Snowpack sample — Buffalo Mountain, Silverthorne, Colorado, USA (1/25/25, 10:11 AM MST)
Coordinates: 39.6222, -106.1139
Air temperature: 22 °F
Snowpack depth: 110 cm
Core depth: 30 cm
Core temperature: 42.8 °F
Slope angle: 12°, slope face: 102°
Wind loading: high
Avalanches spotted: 0
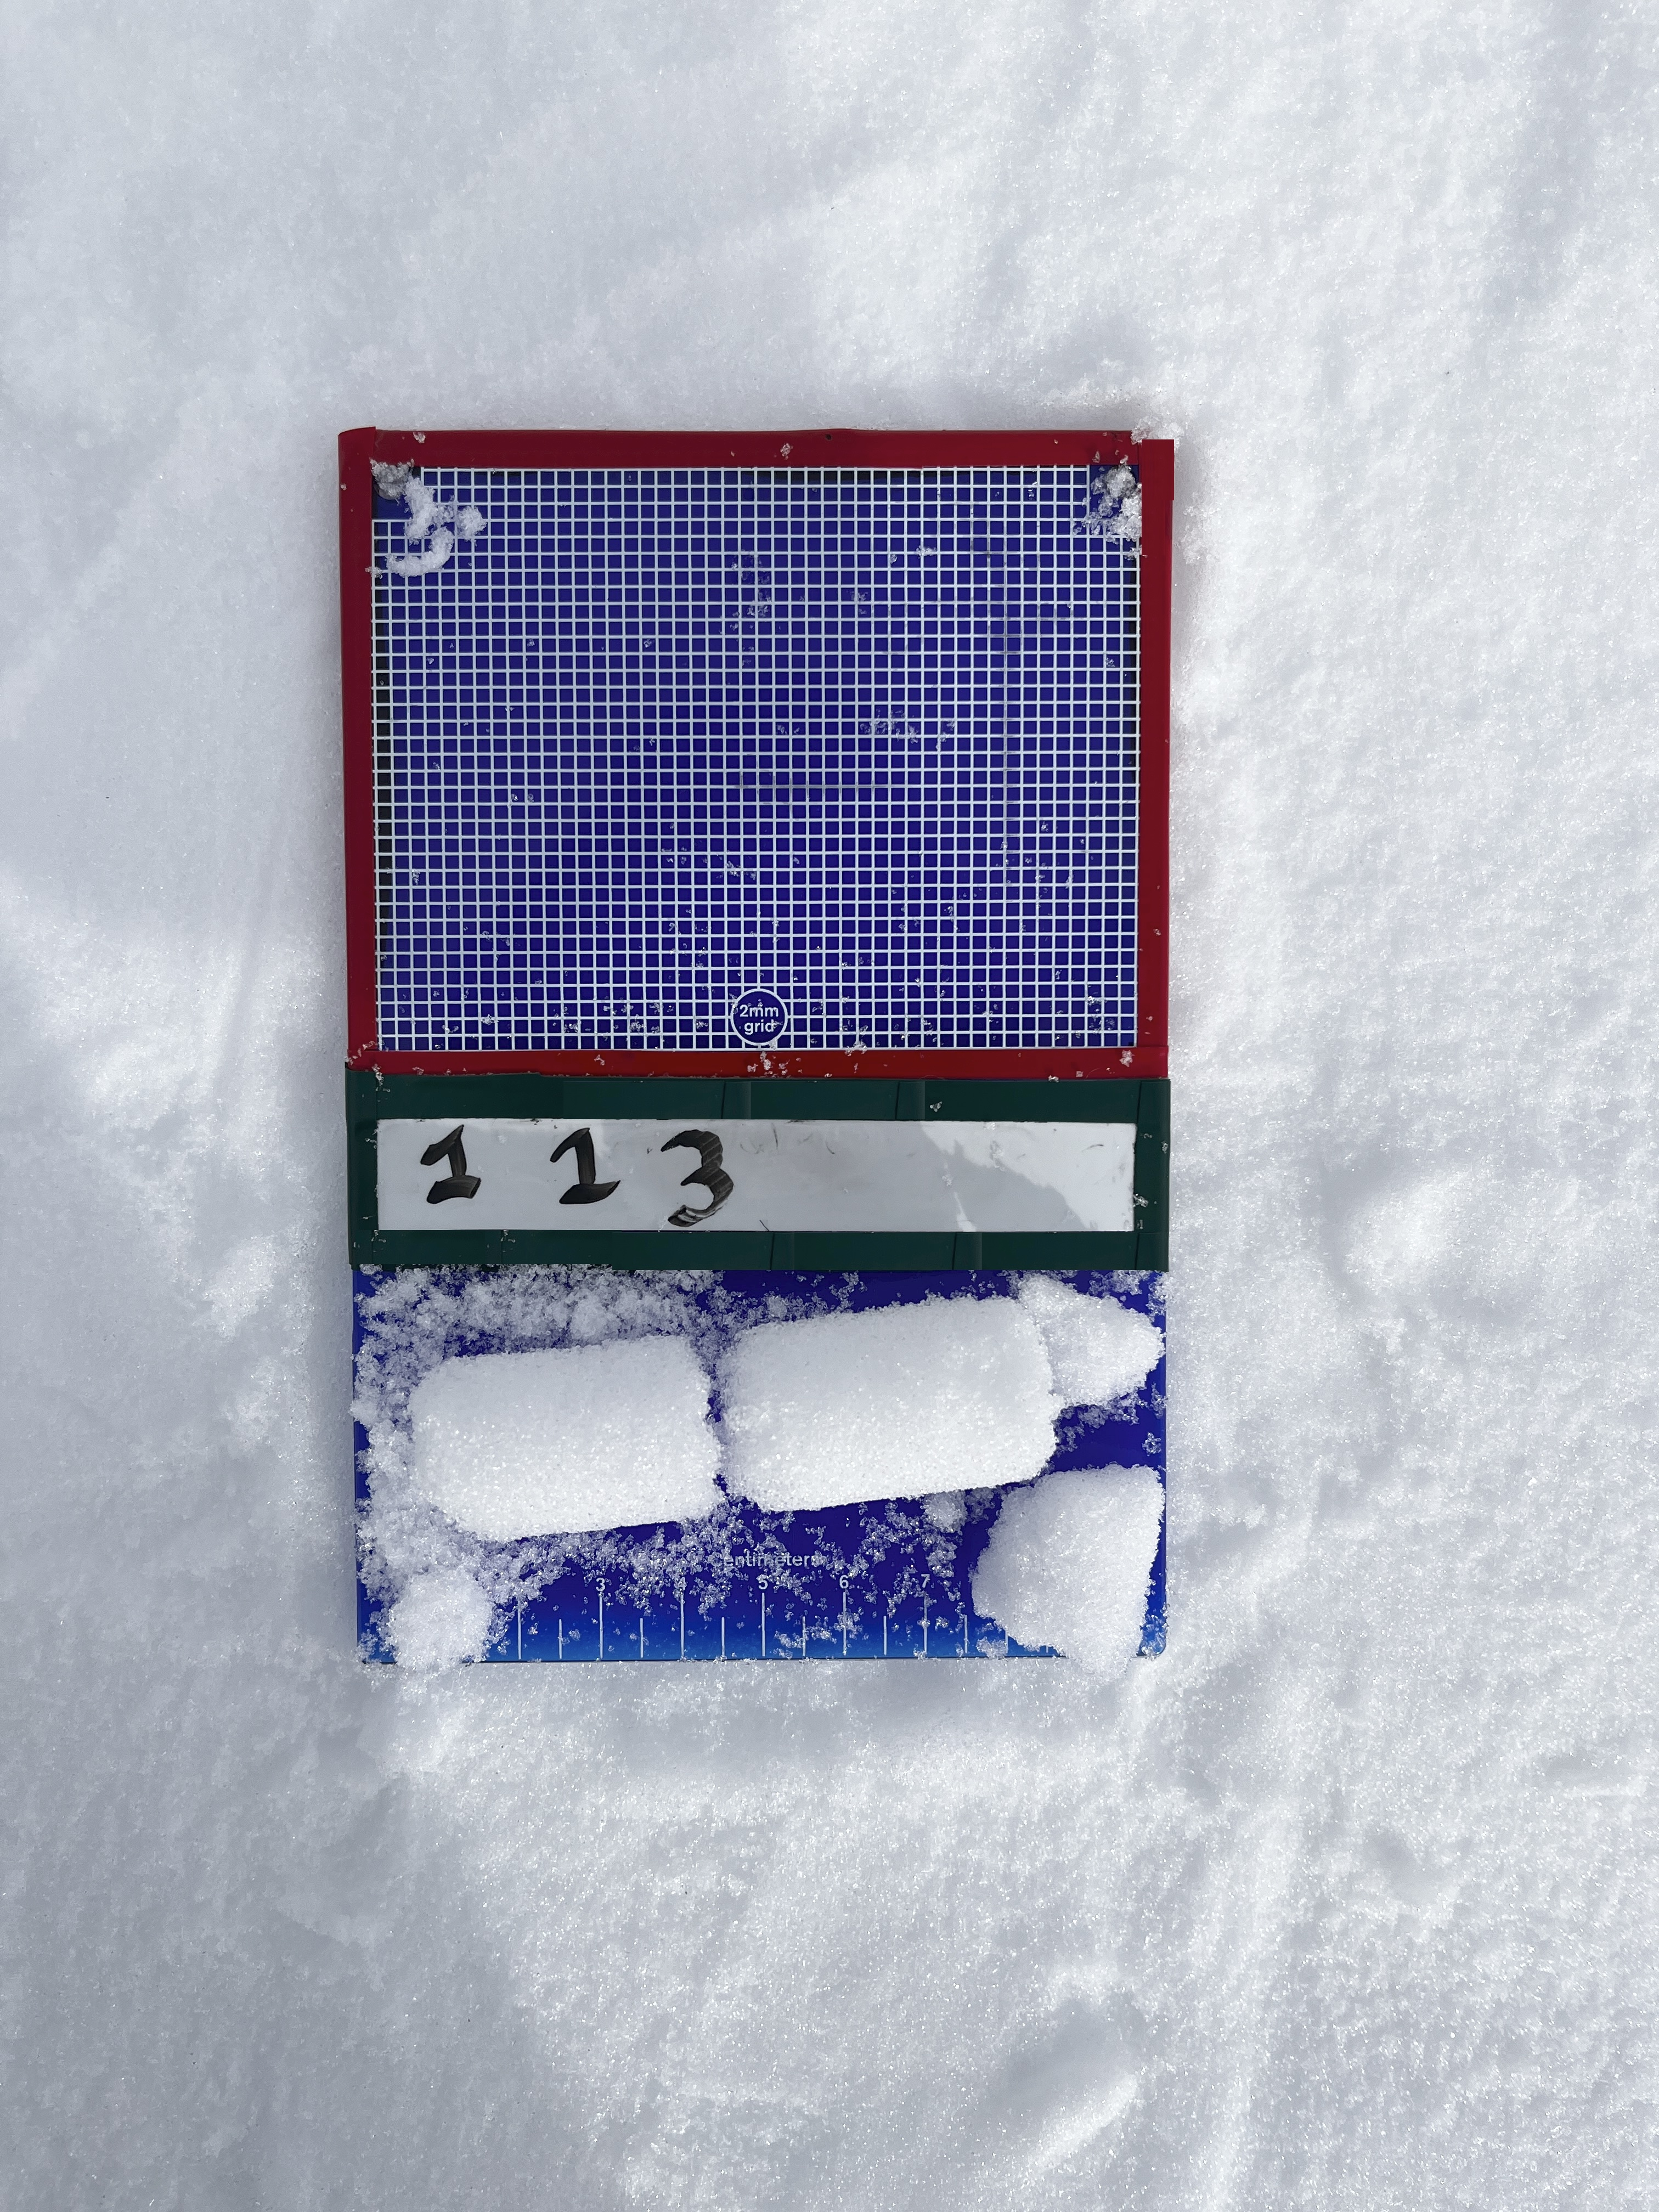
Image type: crystal_card
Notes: No avalanches nearby, collected on the outskirts of a fire break 15 meters from the treeline, on way to Buffalo and Red Mountain